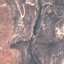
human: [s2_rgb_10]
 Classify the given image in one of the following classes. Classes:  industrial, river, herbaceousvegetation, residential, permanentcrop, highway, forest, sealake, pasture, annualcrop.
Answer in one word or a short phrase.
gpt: HerbaceousVegetation